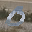
Label: 0